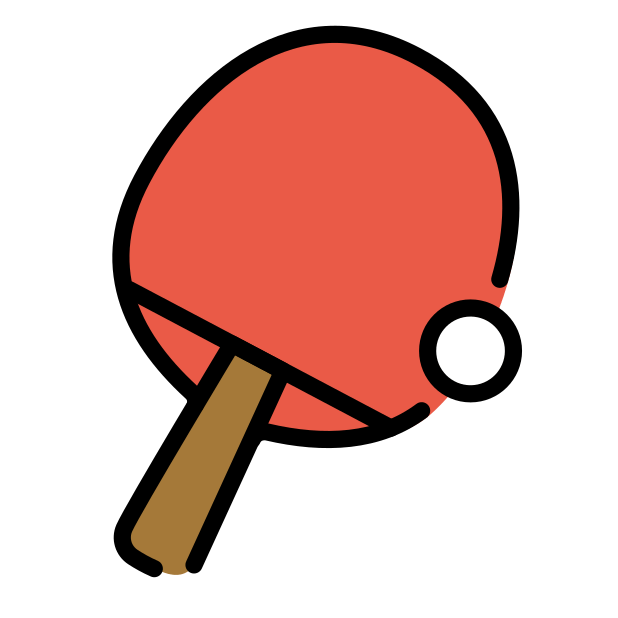
Emoji: 🏓
Name: table tennis paddle and ball
Unicode: 0x1f3d3